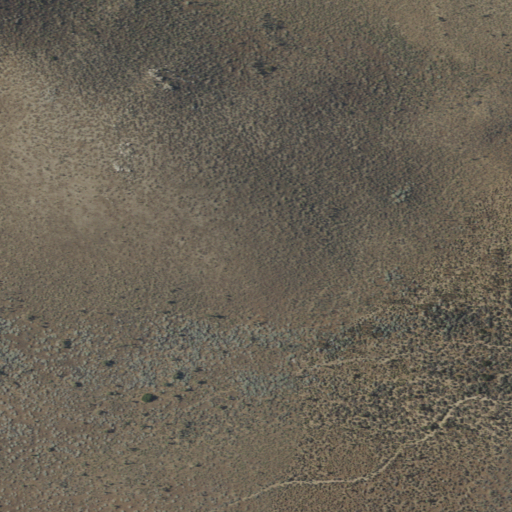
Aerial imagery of plain(s) in California named Rodecker Flat containing only shrub